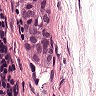
Metastatic tissue present: yes